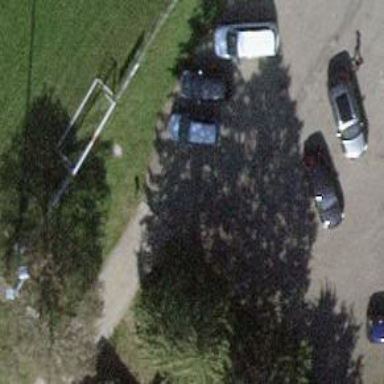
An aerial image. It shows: Bollard barrier.